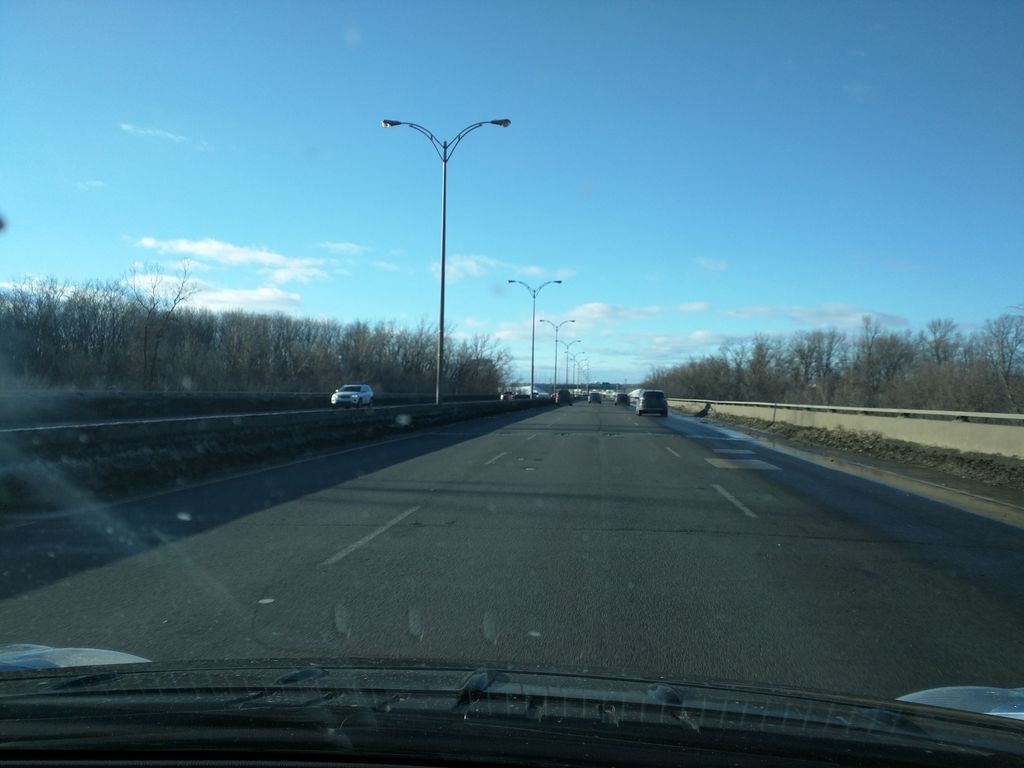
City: montreal